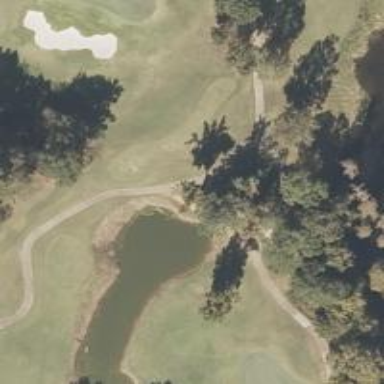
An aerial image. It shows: Service road used as golf cart path.